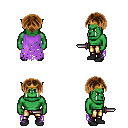
a pixel art fantasy rpg character, male body template, orc, green skin, maroon tattered cape, gold greaves, brown parted hairstyle, gold tiara, black shoes, dagger, four views (front, back, left, right), 2x2 character sprite sheet, small pixel art, hard edges, no anti-aliasing